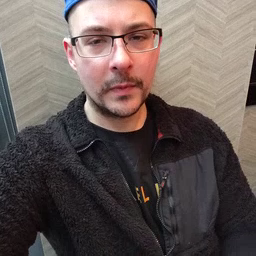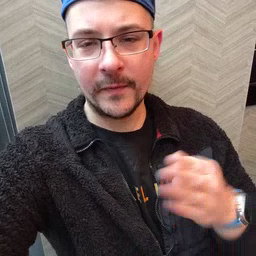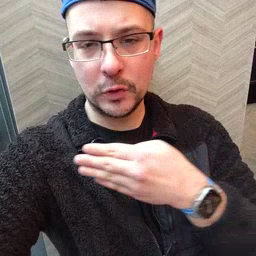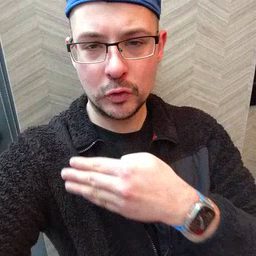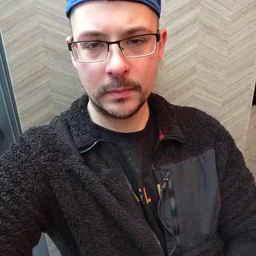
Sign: fish